Question: I am trying to add a subview on a landscape only app in a landscape only mode. This seems to work fine on newer iPads, However when testing this on an iPad 2 the subview only seems to appear in a portrait mode. What could I be doing wrong here?
Edit: This UIView shows fine on IOS 8 and above but Does not show up properly for IOS 7.1

The Place where I add the subview:
'''
MobileWebViewController *mobileViewController = [[MobileWebViewController alloc]
initWithNibName:@"MobileWebViewFrame"
bundle:[NSBundle mainBundle]];
[mobileViewController setUrlAddress:@"http://www.stackoverflow.com"]; //user defined function
[[UIApplication sharedApplication].keyWindow addSubview: mobileViewController.view];
'''
Now in my MobileWebViewController I have this:
'''
- (id)initWithNibName:(NSString *)nibNameOrNil bundle:(NSBundle
*)nibBundleOrNil
{
self = [super initWithNibName:nibNameOrNil bundle:nibBundleOrNil];
return self;
}
- (UIInterfaceOrientation)preferredInterfaceOrientationForPresentation
{
return [[UIApplication sharedApplication] statusBarOrientation];
}
- (NSUInteger)supportedInterfaceOrientations
{
return UIInterfaceOrientationMaskLandscape;
}
- (BOOL)shouldAutorotate
{
return YES;
}
//For Older versions
- (BOOL)shouldAutorotateToInterfaceOrientation:
(UIInterfaceOrientation)interfaceOrientation
{
return (interfaceOrientation == UIInterfaceOrientationPortrait);
}
- (void)didRotateFromInterfaceOrientation:
(UIInterfaceOrientation)fromInterfaceOrientation
{
[UIViewController attemptRotationToDeviceOrientation];
}
- (void) setUrlAddress:(NSString *)url
{
self.urlAddress = url;
}
- (void)viewDidLoad
{
[super viewDidLoad];
self.view.autoresizingMask = UIViewAutoresizingFlexibleHeight |
UIViewAutoresizingFlexibleWidth;
[self setNeedsStatusBarAppearanceUpdate];
[[NSUserDefaults standardUserDefaults] synchronize];
self.MobileWebView.delegate = self;
self.MobileWebView.scalesPageToFit = NO;
self.MobileWebView.multipleTouchEnabled = NO;
self.MobileWebView.frame = CGRectMake(0,
self.MobileWebView.frame.origin.y,self.view.frame.size.width,
self.view.frame.size.height - self.MobileWebView.frame.origin.y);
self.MobileWebView.transform = CGAffineTransformIdentity;
}
'''
where MobileWebView is:
'''
@property (strong, nonatomic) IBOutlet UIWebView *MobileWebView;
'''
from the xib file.
From what I could debug and see . The screen orientation seems to be still landscape but this particular view came in portrait possibly because of a different co ordinate system.
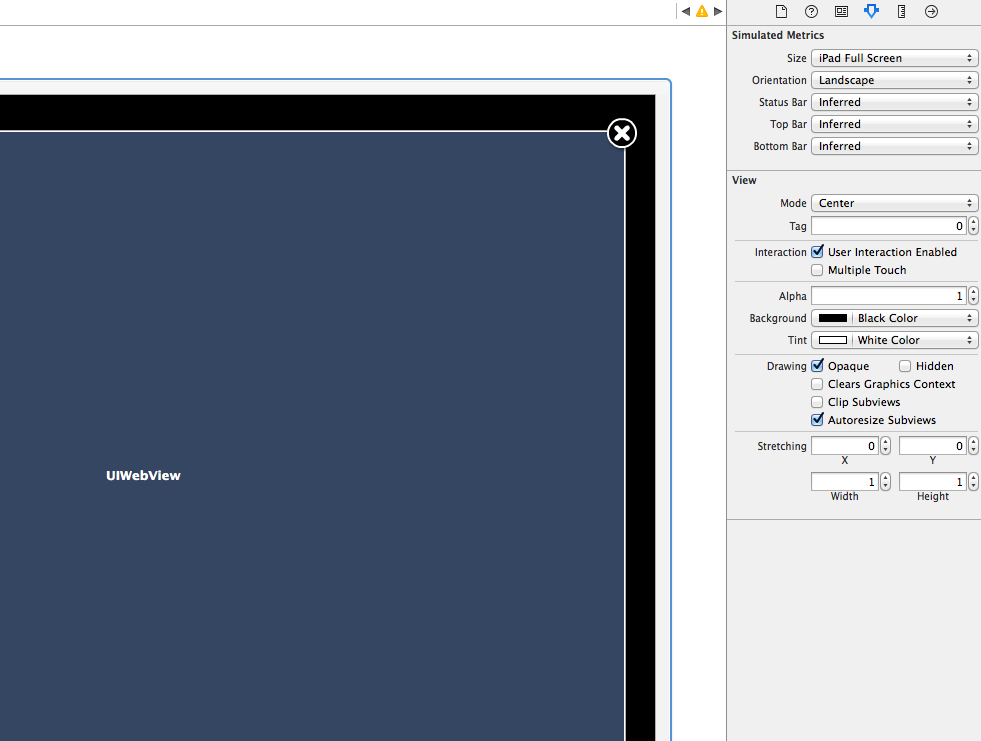
Answer: I realized on that before IOS 8 The values of Screen size returned did not change according to the orientation of the App but from IOS8 onwards it does.
Basically wherever I was calling CGRectMake to Create the rectangle I was using the wrong values of Height and Width to Create my webview Frames.
I now used this:
'''
CGRect screenRect = [MobileAppHelper boundsForOrientation:[[UIApplication sharedApplication] statusBarOrientation]];
'''
where boundsForOrientation is :
'''
+ (CGRect) boundsForOrientation:(UIInterfaceOrientation)orientation
{
CGFloat width = [[UIScreen mainScreen] bounds].size.width;
CGFloat height = [[UIScreen mainScreen] bounds].size.height;
CGRect bounds = CGRectZero;
if (UIInterfaceOrientationIsLandscape(orientation))
{
bounds.size = CGSizeMake(MAX(width, height), MIN(width, height));
}
else
{
bounds.size = CGSizeMake(MIN(width, height), MAX(width, height));
}
return bounds;
}
'''
This gets the new width and height of the screen according to its orientation. I use these screen height and width values whenever I am manually drawing frames and views.